Interaction volume radius: 10 \u00c5
Interaction volume height: 20 \u00c5
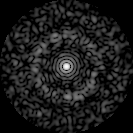
Disorder parameter: 0.8116